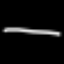
Label: line